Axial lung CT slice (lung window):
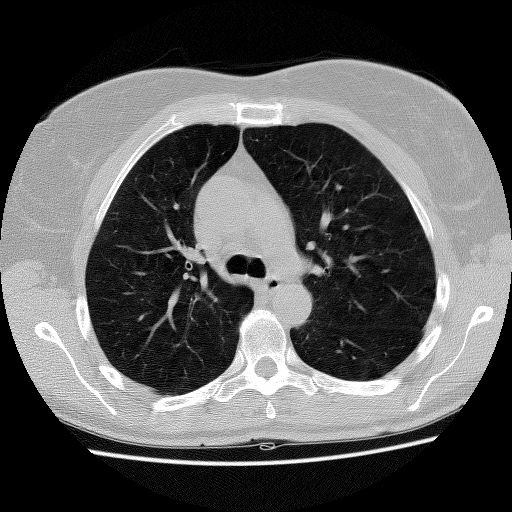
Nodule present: no